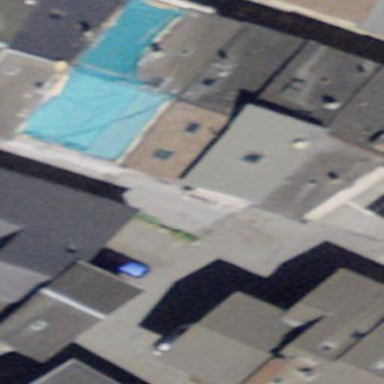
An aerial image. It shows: Terrace building.